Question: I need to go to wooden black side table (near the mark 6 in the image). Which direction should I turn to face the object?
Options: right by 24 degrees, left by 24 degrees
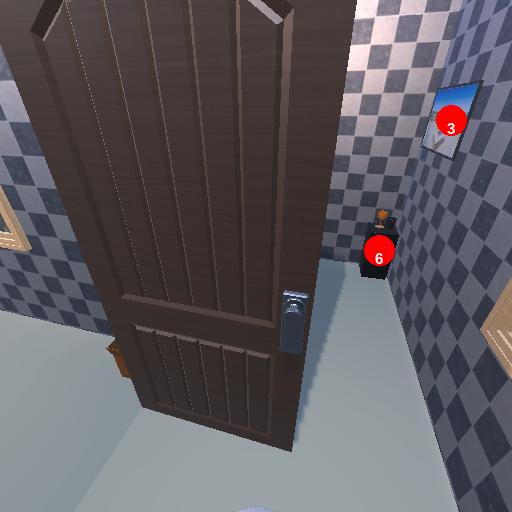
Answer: right by 24 degrees